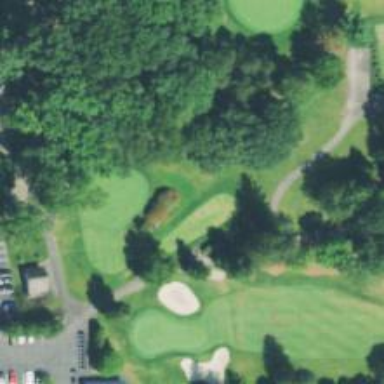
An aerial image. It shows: Footway that doubles as golf path.